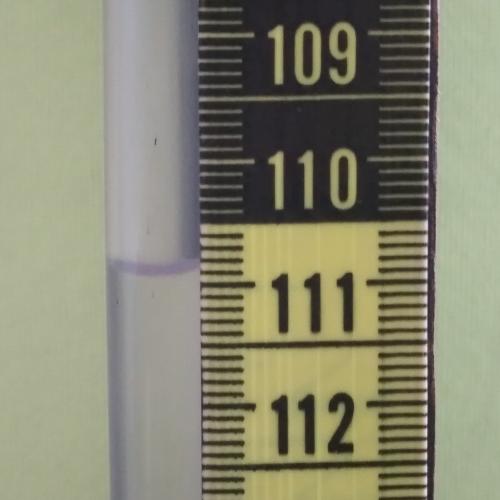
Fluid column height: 110.9 cm